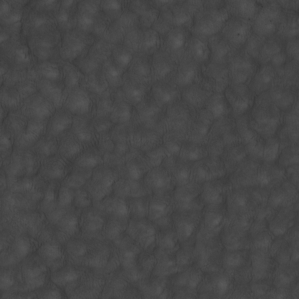
Label: non_frost